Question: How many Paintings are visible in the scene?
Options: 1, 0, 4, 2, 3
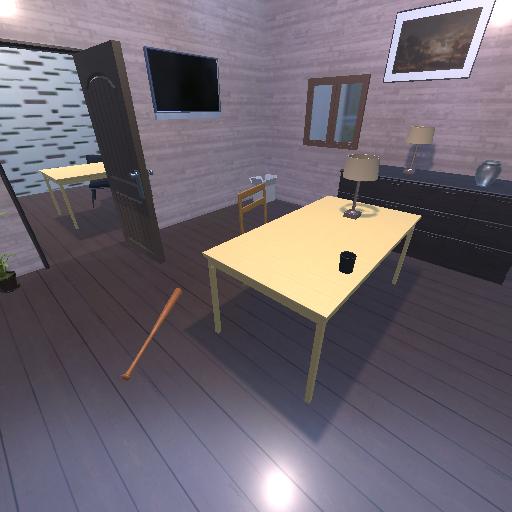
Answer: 1